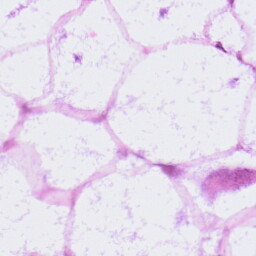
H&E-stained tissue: LymphNode